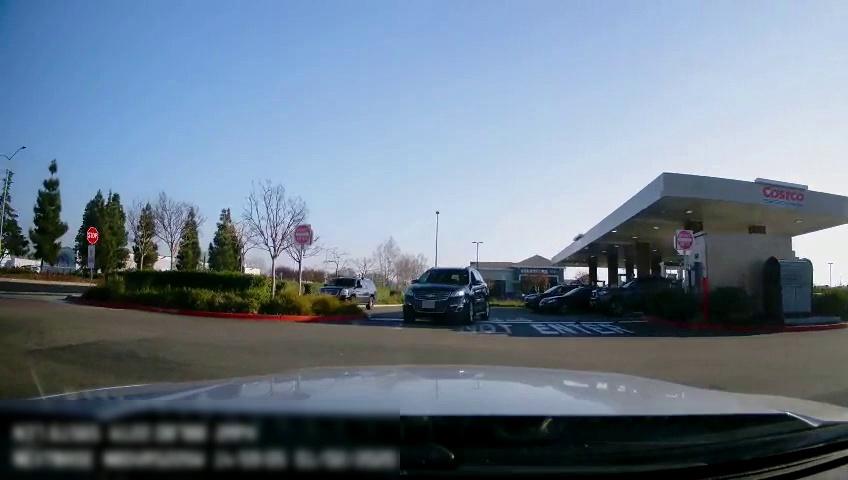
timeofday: Day
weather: Sunny
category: Drivable Space
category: Vehicles | SUV
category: Vehicles | SUV
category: Vehicles | SUV
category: Vehicles | Car
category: Vehicles | SUV
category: Traffic | Signs
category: Traffic | Signs
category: Traffic | Signs